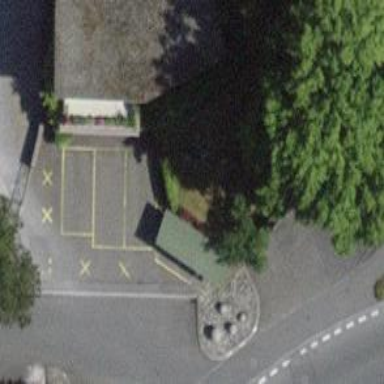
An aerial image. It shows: Motorcycle parking facility.